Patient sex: M
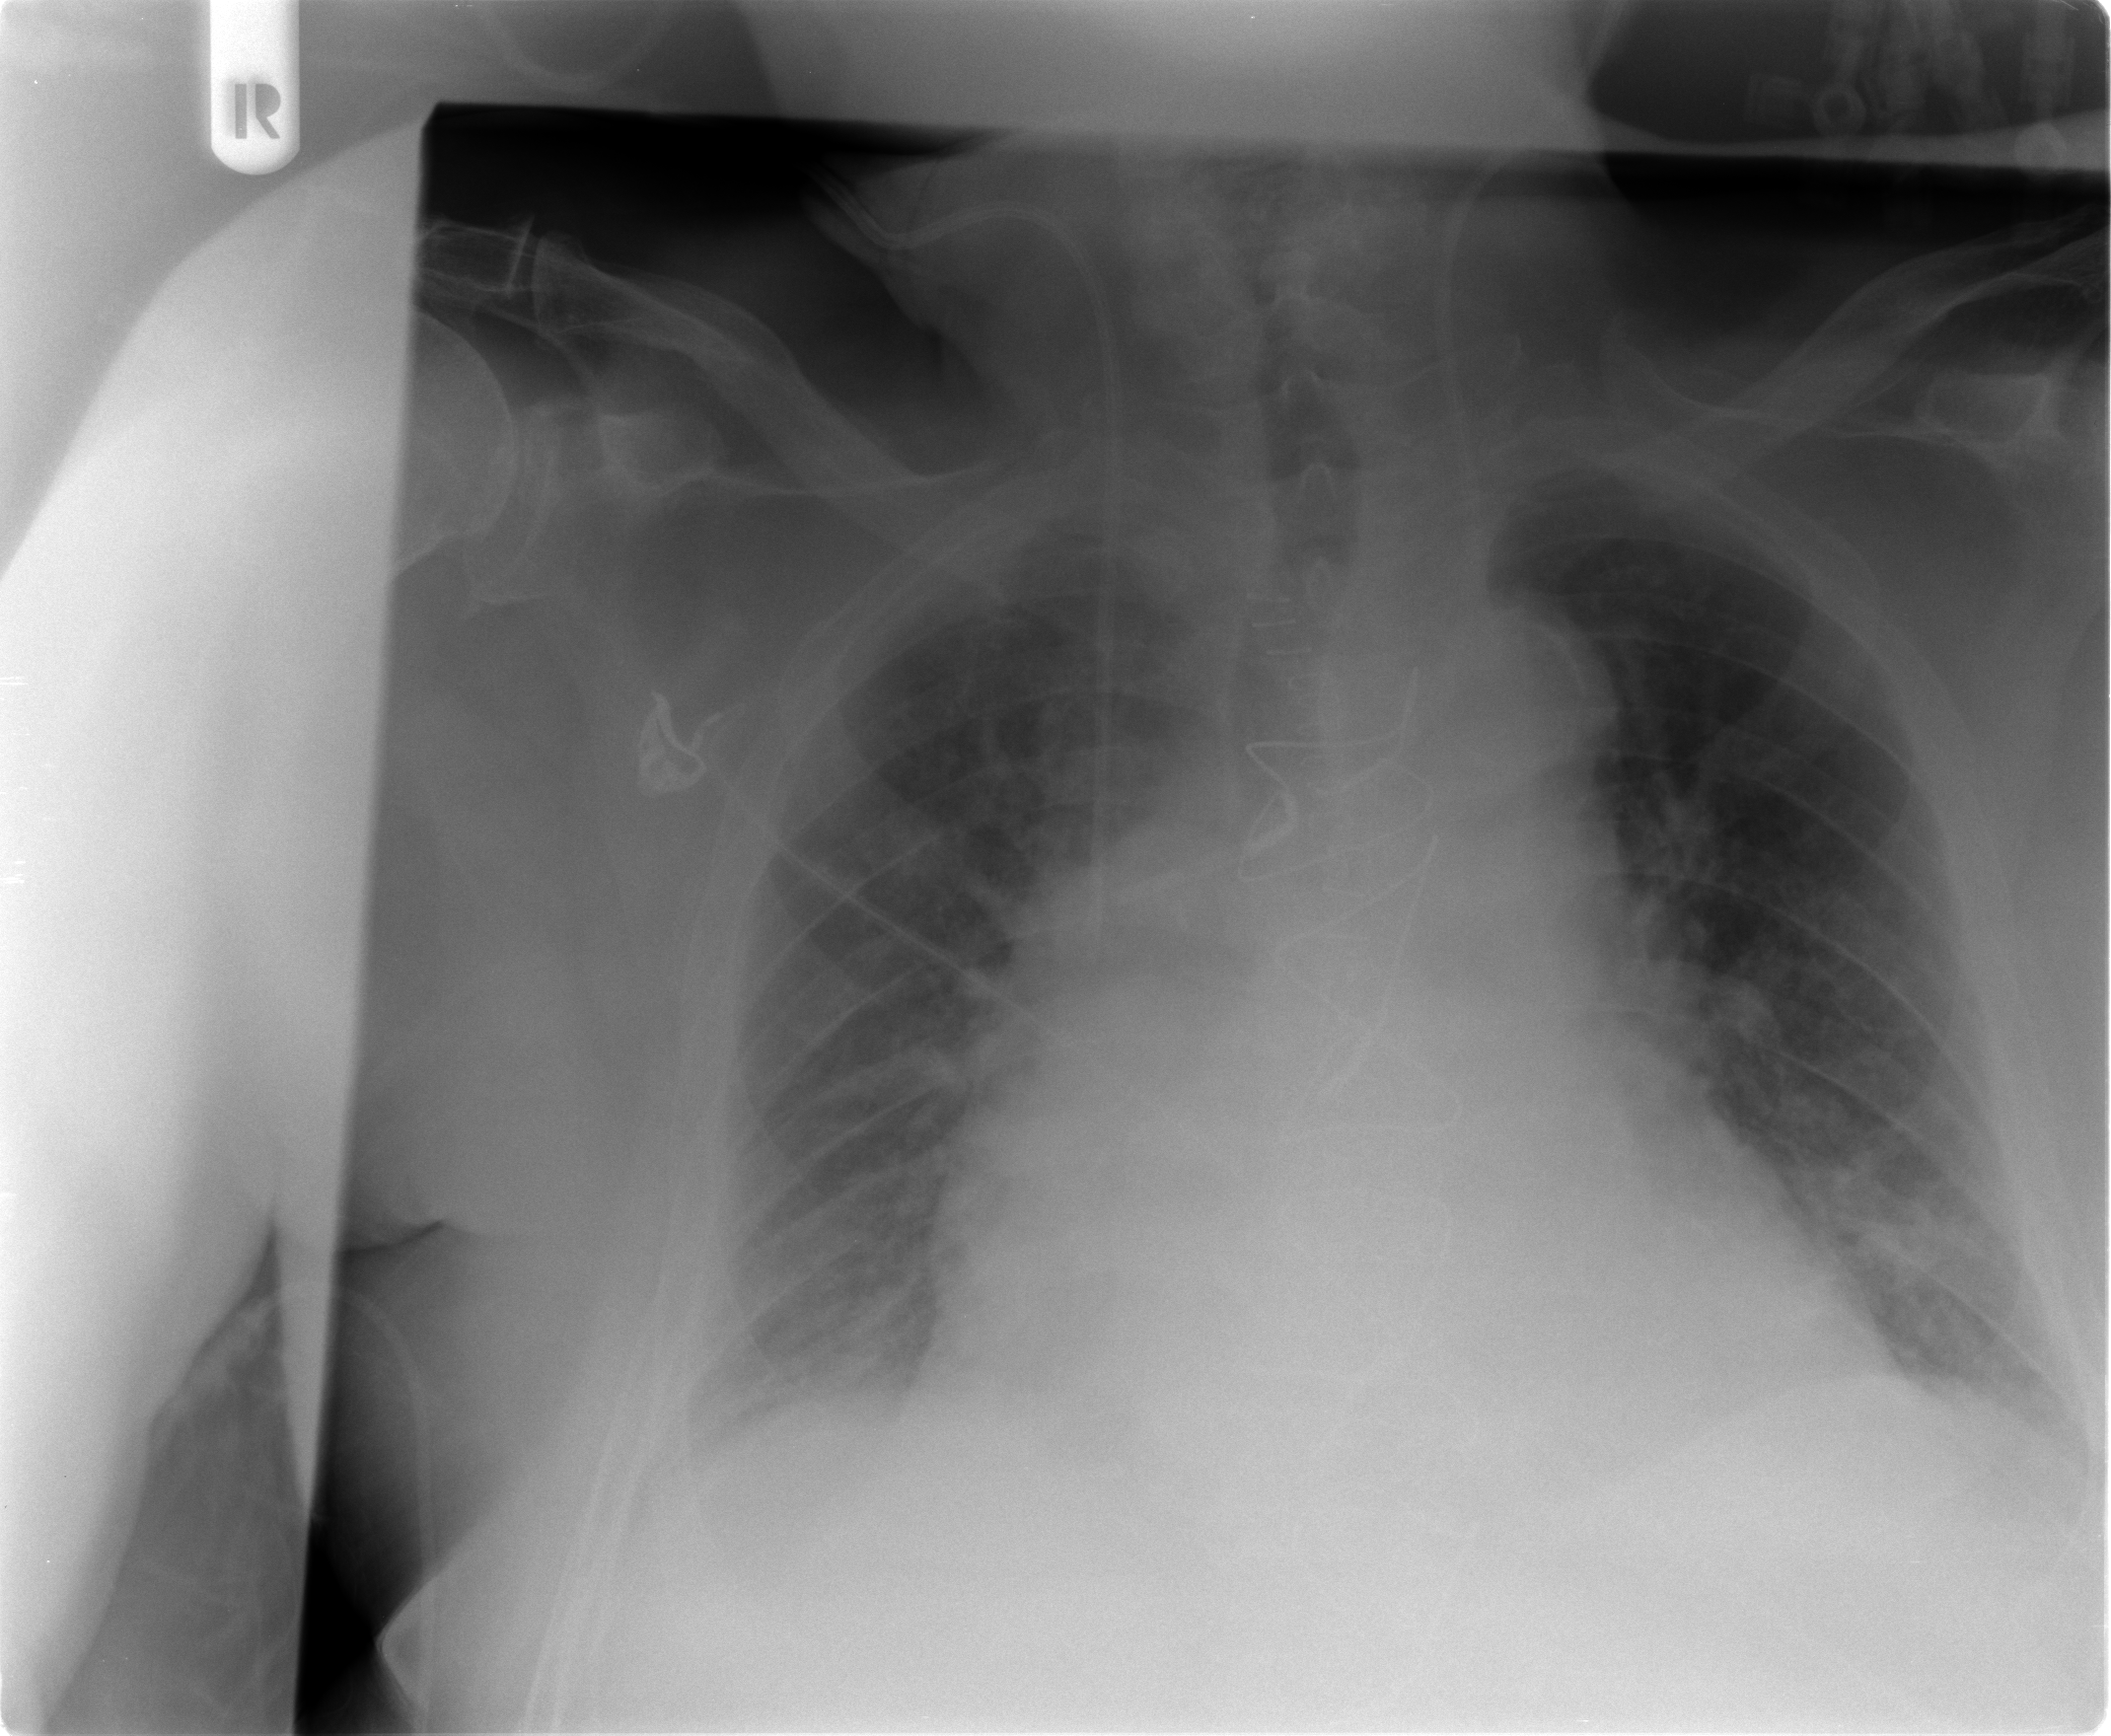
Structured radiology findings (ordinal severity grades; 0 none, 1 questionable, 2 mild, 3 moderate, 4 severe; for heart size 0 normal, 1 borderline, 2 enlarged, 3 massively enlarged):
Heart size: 3
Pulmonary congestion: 2
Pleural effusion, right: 2
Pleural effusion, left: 2
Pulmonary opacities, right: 0
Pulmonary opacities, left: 0
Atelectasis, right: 2
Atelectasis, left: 2